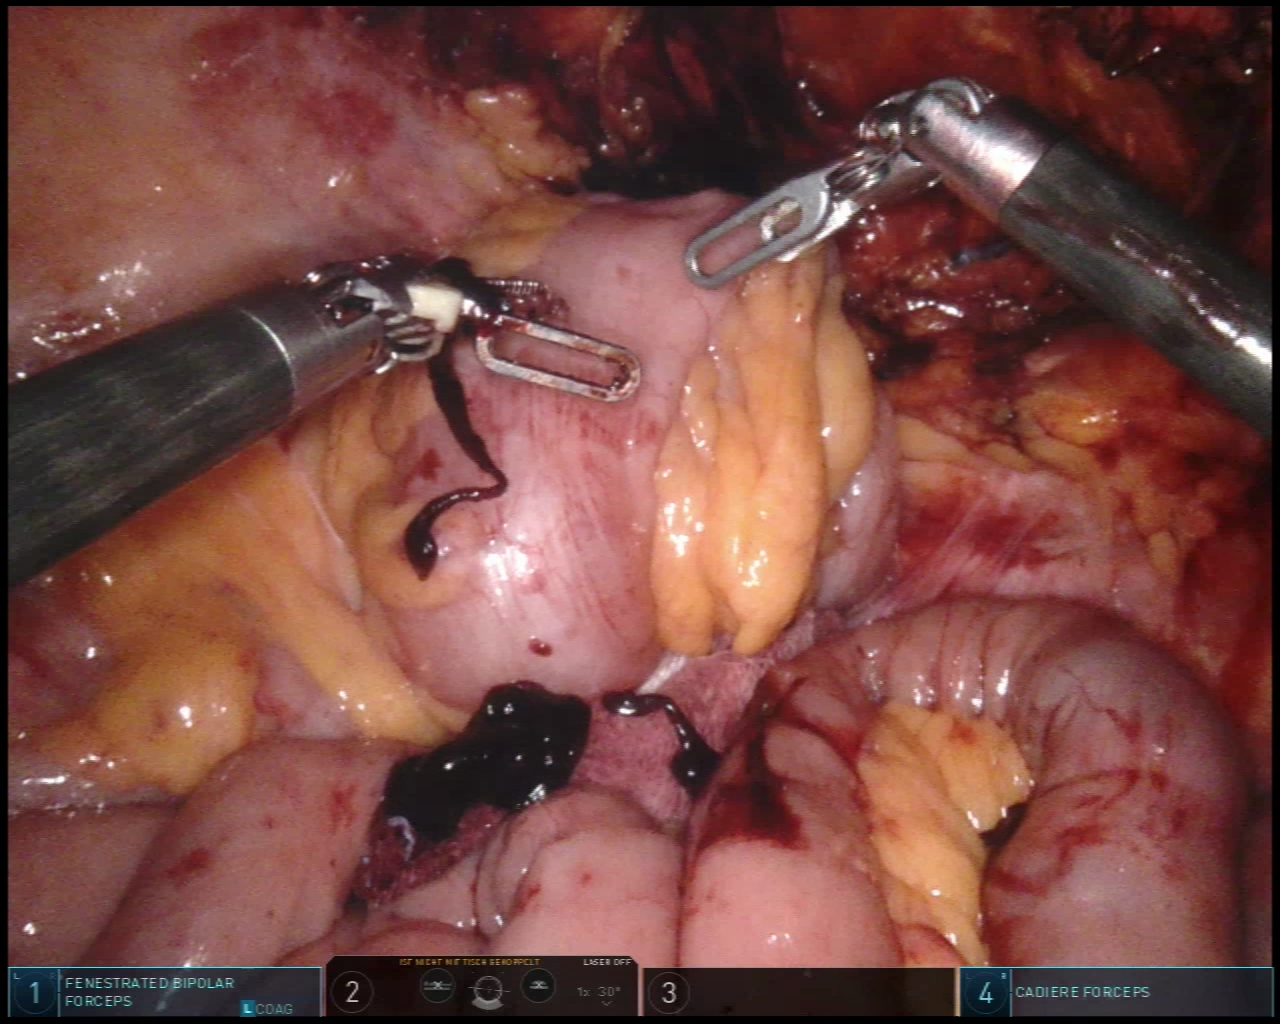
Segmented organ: colon
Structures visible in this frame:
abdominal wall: yes
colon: yes
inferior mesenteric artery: no
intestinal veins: no
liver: no
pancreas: no
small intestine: yes
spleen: no
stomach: no
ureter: no
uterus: no
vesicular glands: no